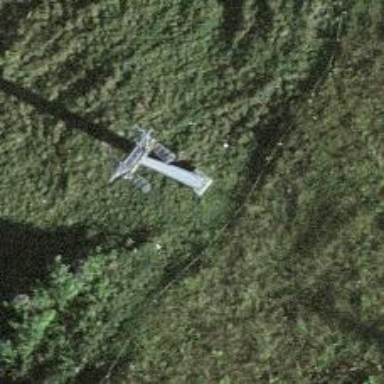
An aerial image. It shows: Pylon for aerialway.